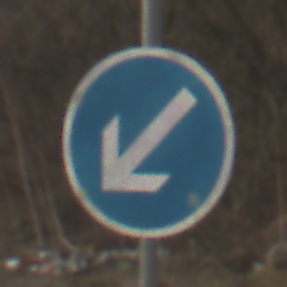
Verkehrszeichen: VorgeschriebeneVorbeifahrtLinks
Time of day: MorningAfternoon
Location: Outdoor (Nature)
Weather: PartlyCloudy
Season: Winter
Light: Natural